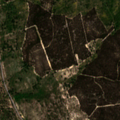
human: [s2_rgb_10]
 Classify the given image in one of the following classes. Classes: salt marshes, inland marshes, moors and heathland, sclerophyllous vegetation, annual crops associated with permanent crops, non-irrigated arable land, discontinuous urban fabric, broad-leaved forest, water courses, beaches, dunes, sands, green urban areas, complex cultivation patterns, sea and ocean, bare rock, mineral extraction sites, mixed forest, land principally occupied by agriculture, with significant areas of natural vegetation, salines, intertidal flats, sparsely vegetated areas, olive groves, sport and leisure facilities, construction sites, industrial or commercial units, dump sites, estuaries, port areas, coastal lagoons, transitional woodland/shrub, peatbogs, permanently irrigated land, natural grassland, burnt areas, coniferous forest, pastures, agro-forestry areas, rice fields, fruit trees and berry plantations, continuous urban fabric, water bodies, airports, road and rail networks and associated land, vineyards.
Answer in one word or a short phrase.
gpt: continuous urban fabric